Interaction volume radius: 10 \u00c5
Interaction volume height: 25 \u00c5
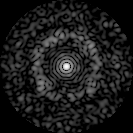
Disorder parameter: 0.7946